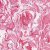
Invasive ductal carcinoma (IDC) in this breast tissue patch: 0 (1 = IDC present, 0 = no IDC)